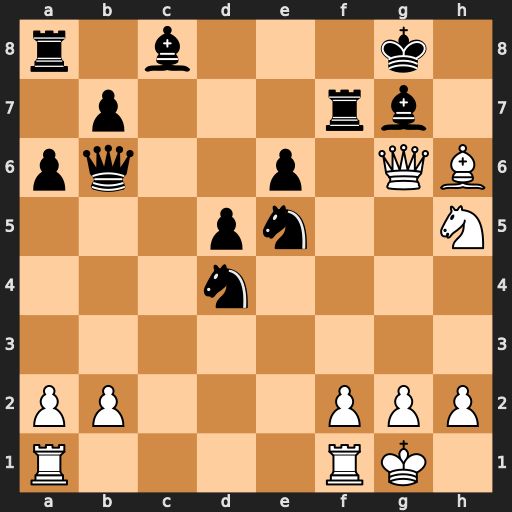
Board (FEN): r1b3k1/1p3rb1/pq2p1QB/3pn2N/3n4/8/PP3PPP/R4RK1
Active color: w
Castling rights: -
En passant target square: -
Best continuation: Nf6+ Kf8 Bxg7+